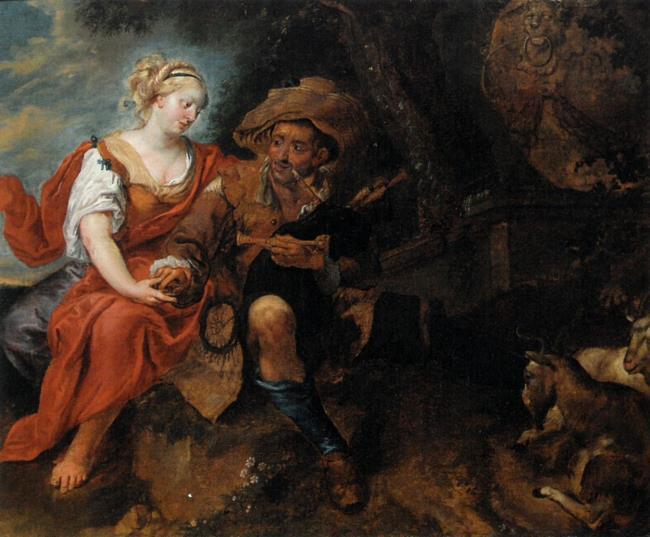
Title: Daphnis and Chloë
Artist: possibly Jacques Ignatius de Roore Bron: C.J.A. Wansink (1997)
Earliest date: 1701
Latest date: 1747
Genre: painting
Iconography: cattle
Keywords: Greek mythology, herdsman, bagpipe, goat, in a landscape, tree